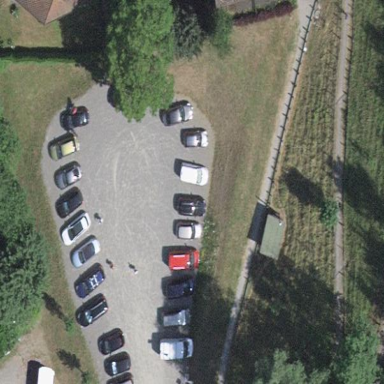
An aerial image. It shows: Parking area with fine gravel surface.